Interaction volume radius: 10 \u00c5
Interaction volume height: 10 \u00c5
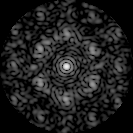
Disorder parameter: 0.71